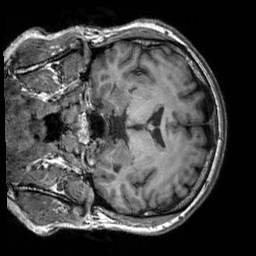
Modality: T1w
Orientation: coronal
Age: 41
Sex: male
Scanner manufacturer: siemens
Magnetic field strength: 3 T
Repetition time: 2.3 s
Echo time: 0.00303 s